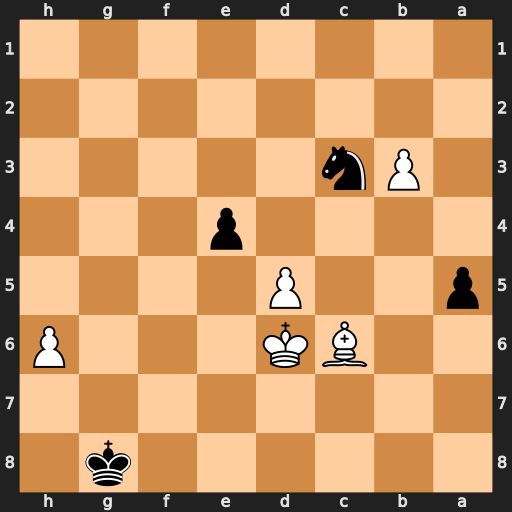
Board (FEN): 6k1/8/2BK3P/p2P4/4p3/1Pn5/8/8
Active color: b
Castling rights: -
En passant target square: -
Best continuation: e3 Kc7 e2